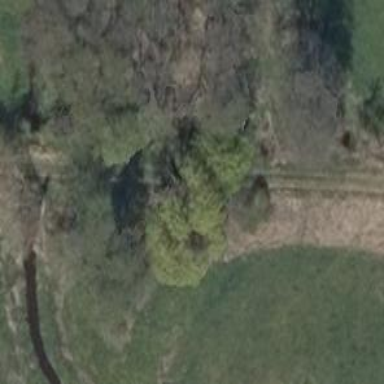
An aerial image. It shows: Abandoned railway.